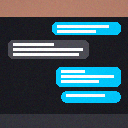
Screen state: on